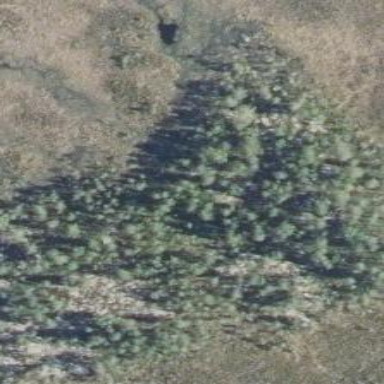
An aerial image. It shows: Forest area predominantly covered with needle-leaved trees.